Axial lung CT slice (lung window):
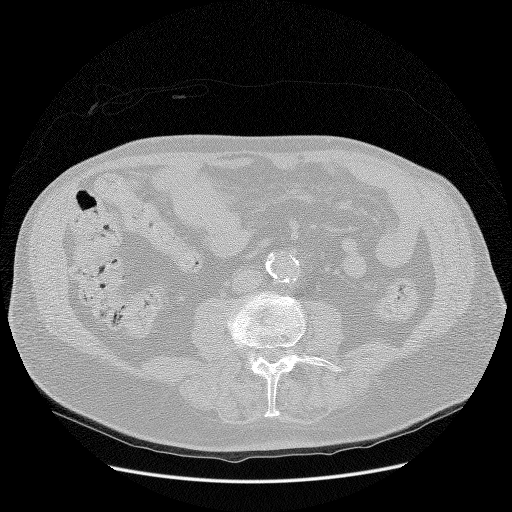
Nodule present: no